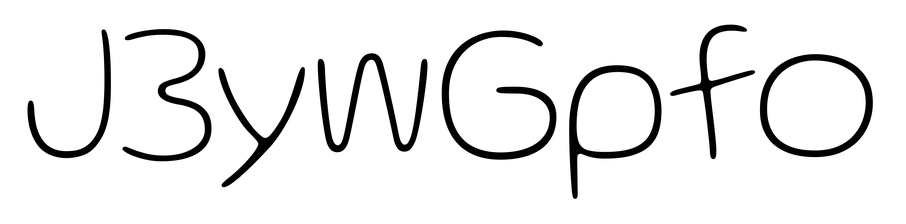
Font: Gluten_Thin